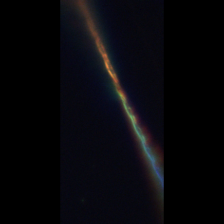
Taxon: Psuedo-nitzschia
Group: Diatoms